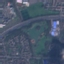
Land use / land cover: Highway